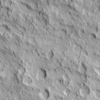
Label: not_dusty